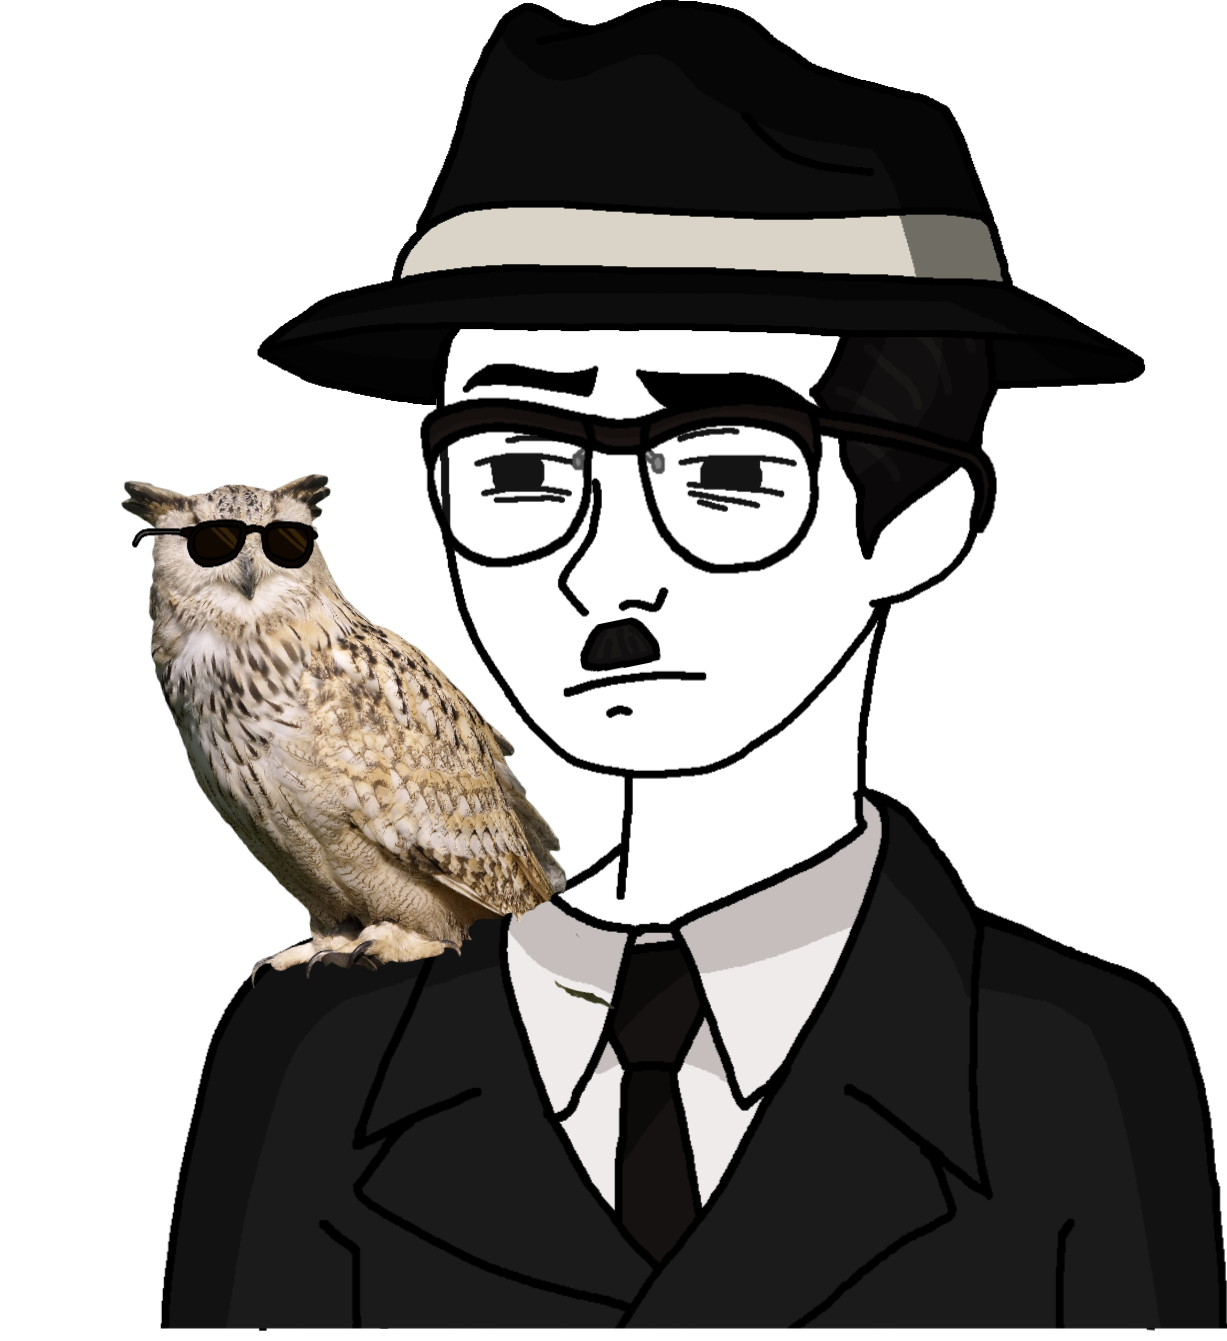
Label: 5_Twinkjak